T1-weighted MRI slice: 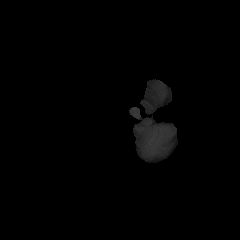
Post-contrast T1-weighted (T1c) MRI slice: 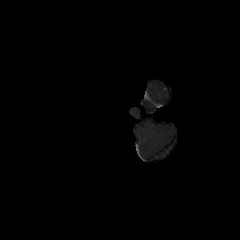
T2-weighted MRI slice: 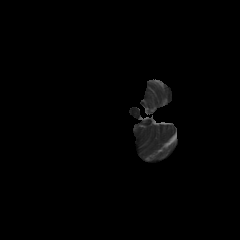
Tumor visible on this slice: no